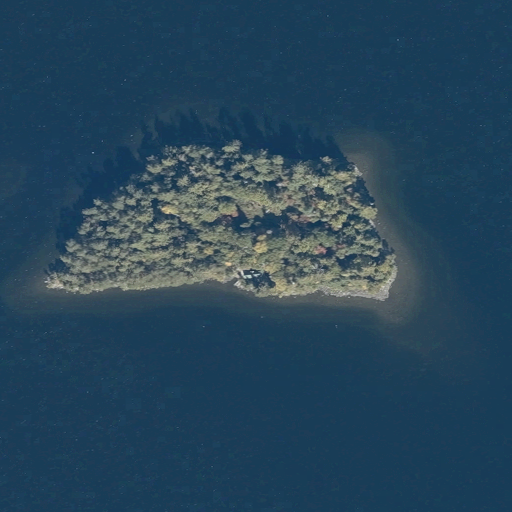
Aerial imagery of island in Maine named Birch Island containing open water, evergreen forest, and grassland